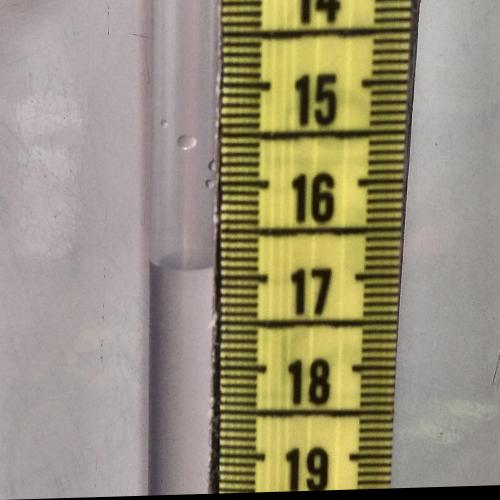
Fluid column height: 16.9 cm